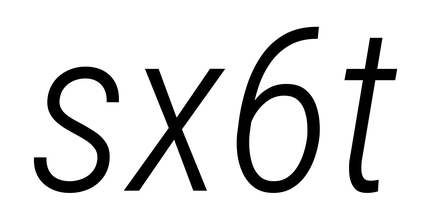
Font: Roboto-Italic_Condensed_Light_Italic